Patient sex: F
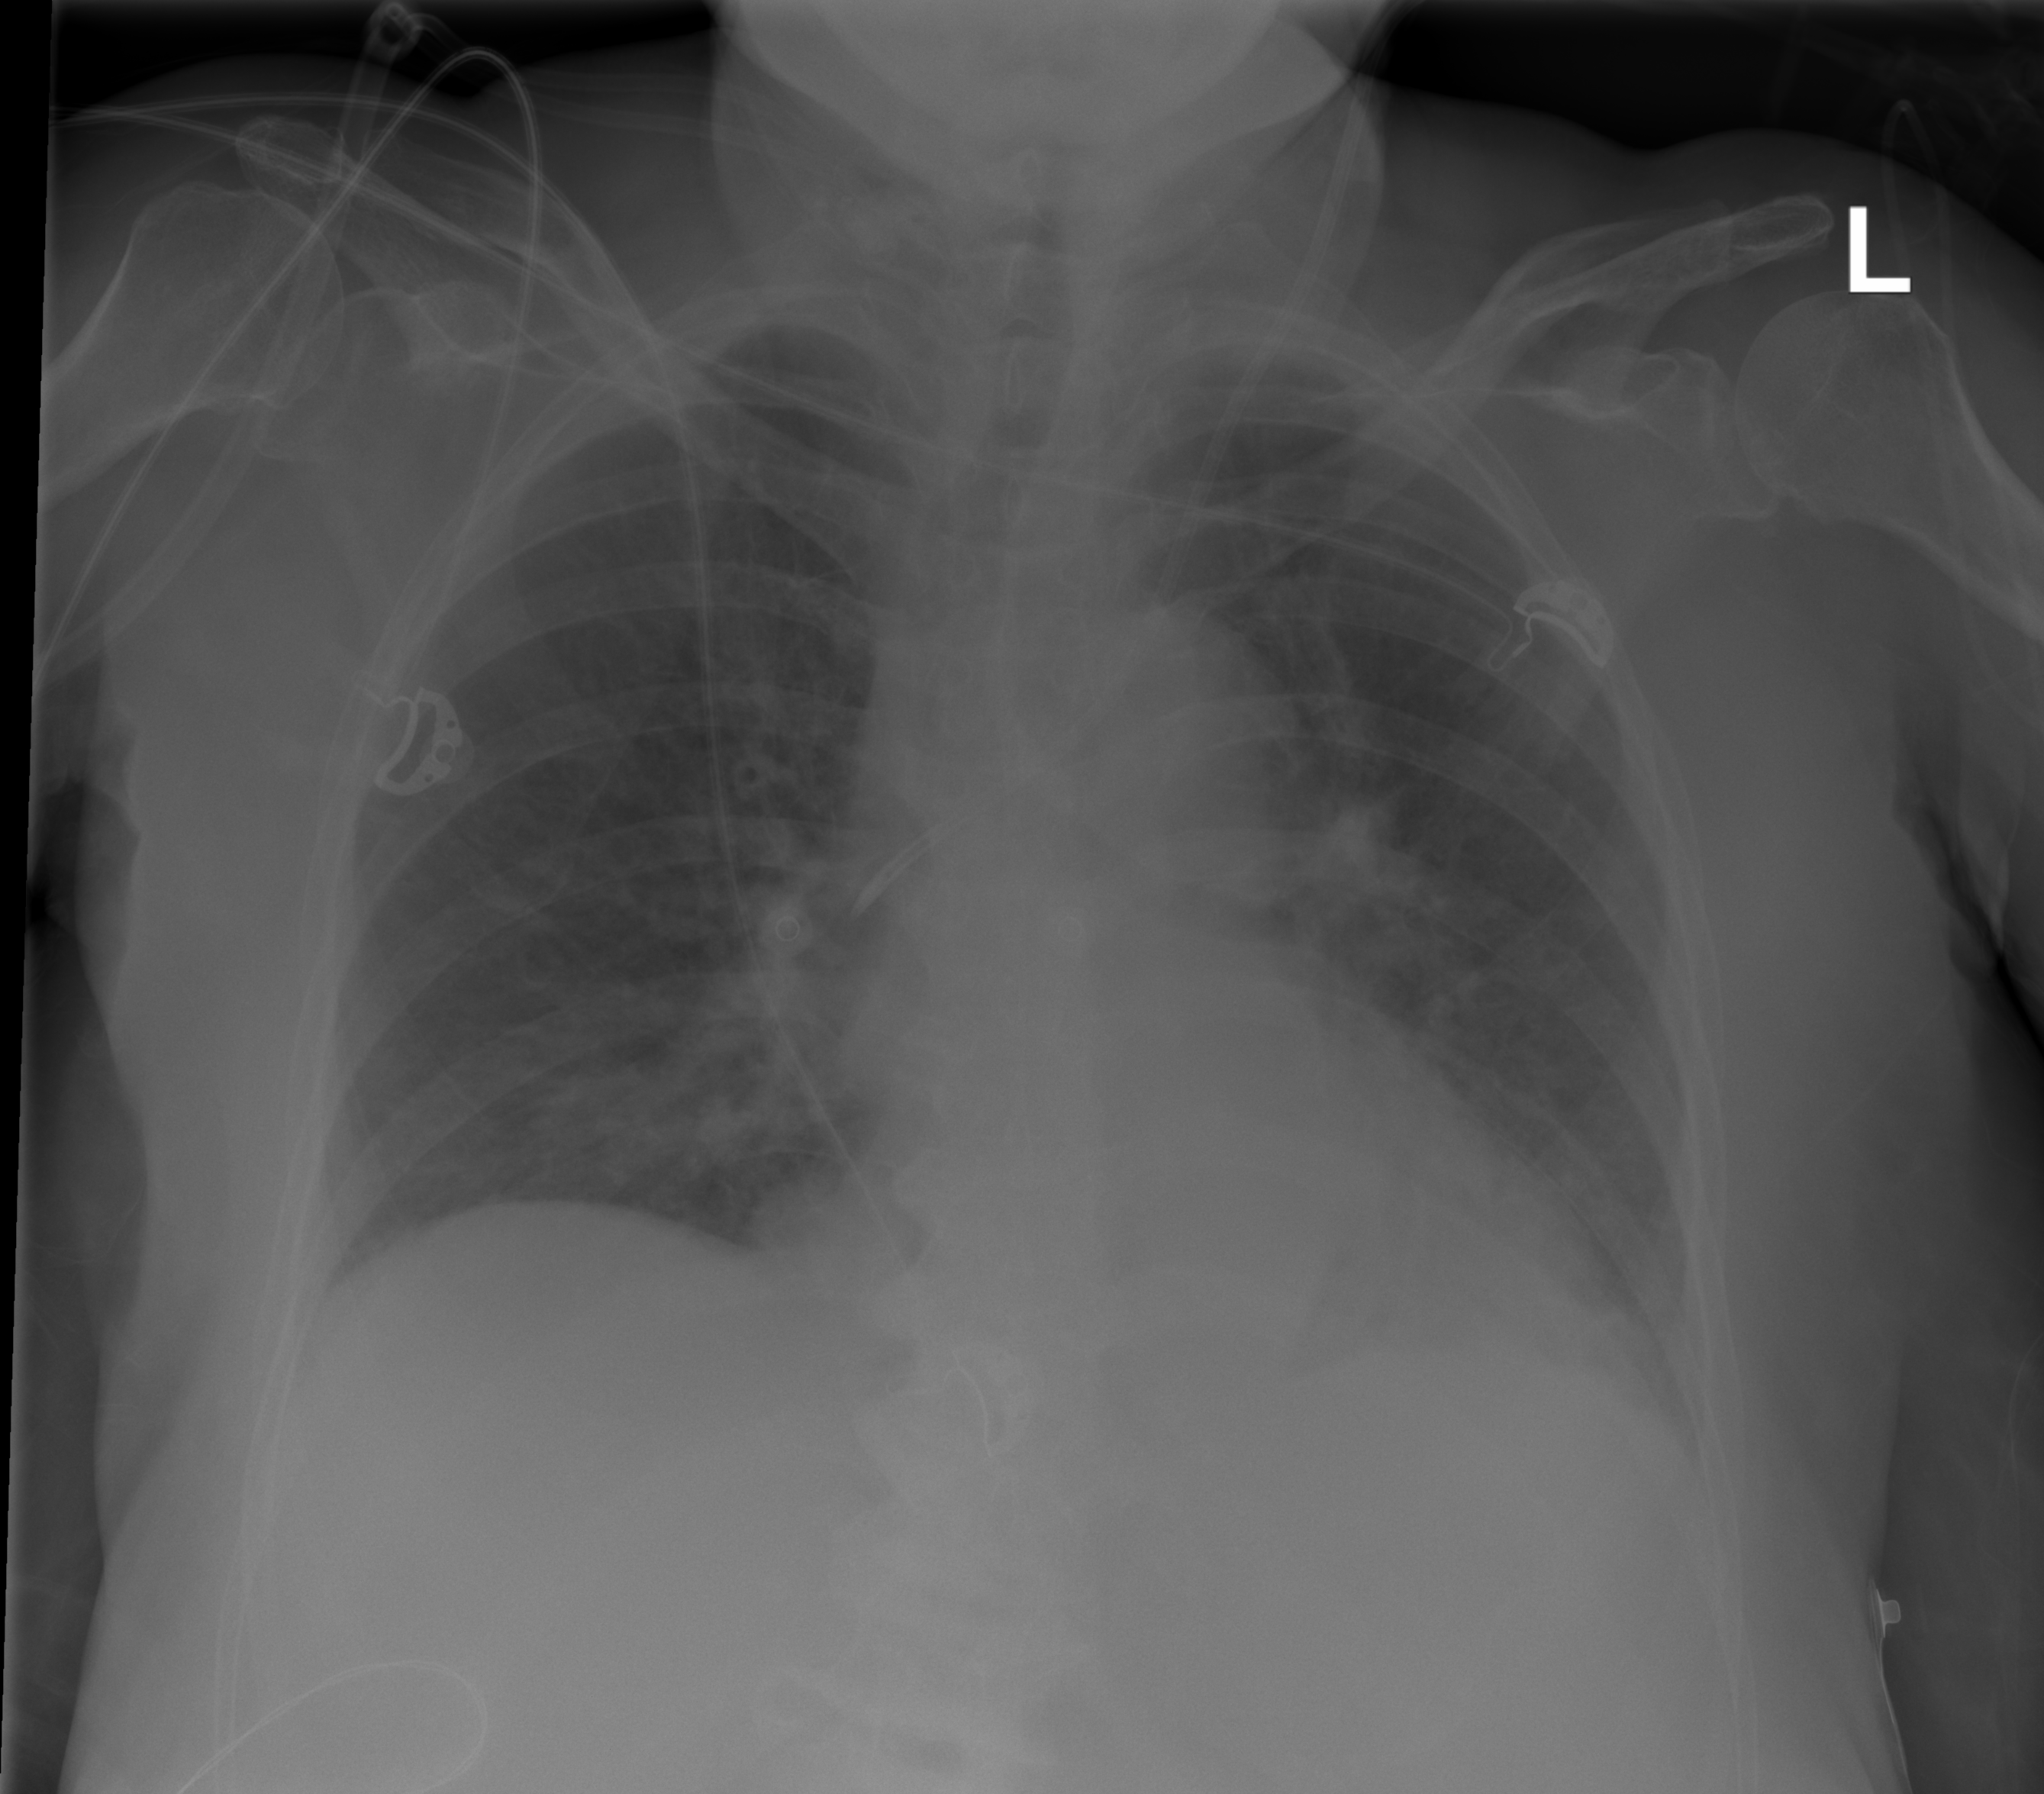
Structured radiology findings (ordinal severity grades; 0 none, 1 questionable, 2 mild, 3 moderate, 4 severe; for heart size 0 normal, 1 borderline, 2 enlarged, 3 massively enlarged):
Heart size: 0
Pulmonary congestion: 3
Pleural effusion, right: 0
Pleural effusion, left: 0
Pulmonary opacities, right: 2
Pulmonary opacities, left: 2
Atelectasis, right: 0
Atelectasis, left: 2